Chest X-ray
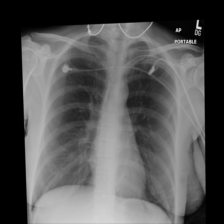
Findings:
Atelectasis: negative
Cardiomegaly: negative
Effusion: negative
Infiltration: negative
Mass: negative
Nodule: negative
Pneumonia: negative
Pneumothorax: negative
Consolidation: negative
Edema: negative
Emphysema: negative
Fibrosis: negative
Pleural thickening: negative
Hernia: negative